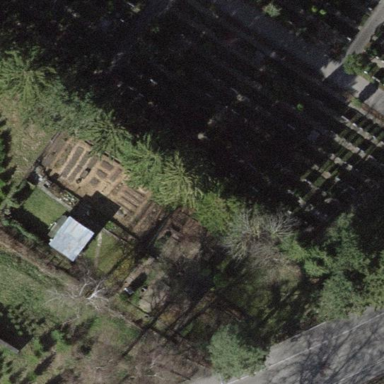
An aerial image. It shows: Allotments area.